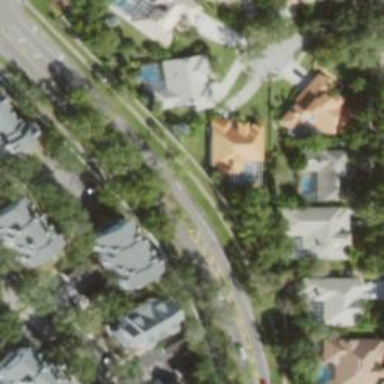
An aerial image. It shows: Tertiary road.